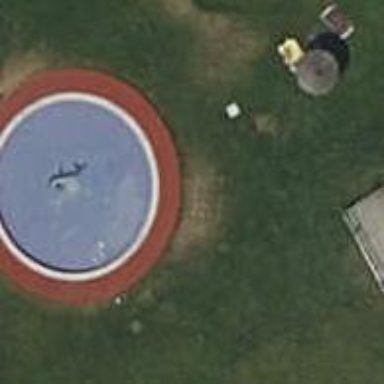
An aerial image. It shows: Swimming pool located in leisure land.